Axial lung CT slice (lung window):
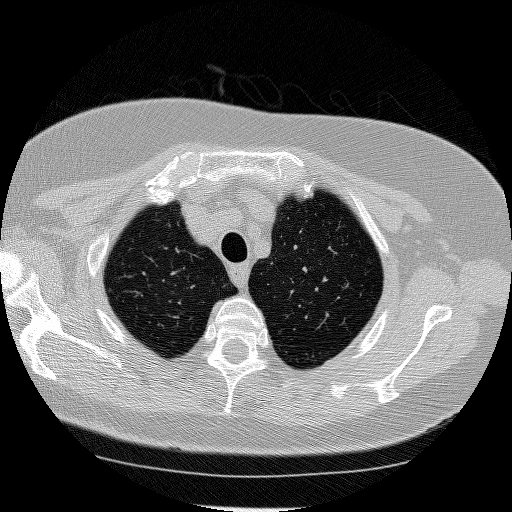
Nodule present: no